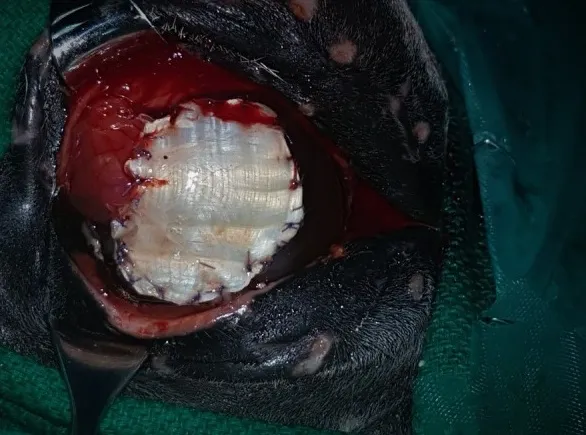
Intraoperative photograph illustrating the fascia lata graft covering the ulcer.
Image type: medical_photograph (other_medical_photograph)